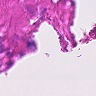
Metastatic tissue present: no